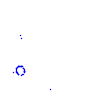
Particle: proton